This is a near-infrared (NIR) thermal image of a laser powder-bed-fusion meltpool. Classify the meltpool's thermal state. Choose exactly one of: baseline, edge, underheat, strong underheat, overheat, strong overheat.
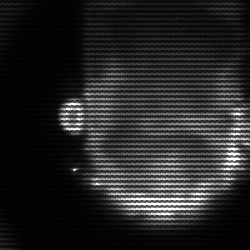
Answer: baseline